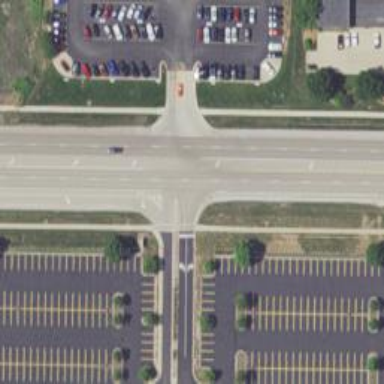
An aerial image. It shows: Asphalt footway with uncontrolled crossing. The crossing has pedestrian island and painted lines for guidance.